Question: I have this plist file

I need to make an array containing the arrays in the plist, so the array should have the values "numbers" & "colors" .
I tried this code but didn't work
'''
- (NSString *) dataFilePath {
NSArray *path = NSSearchPathForDirectoriesInDomains(NSDocumentDirectory, NSUserDomainMask, YES);
NSString *documentDirectory = [path objectAtIndex:0];
return [documentDirectory stringByAppendingPathComponent:@"groups.plist"];
}
- (void) readPlist {
NSString *path = [self dataFilePath];
NSDictionary *dict = [NSDictionary dictionaryWithContentsOfFile:path];
NSArray *tempArray = [dict objectForKey:@"Root"];
NSLog(@"%@", tempArray);
}
'''
calling the readPlist from ViewDidLoad Method
any idea how to do it ?
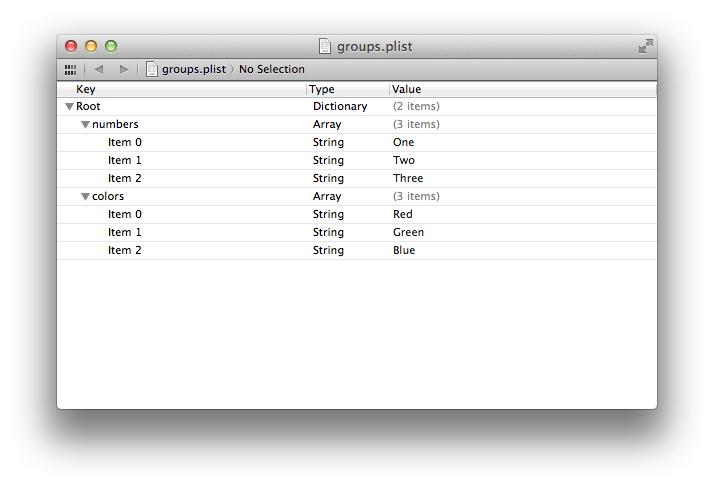
Answer: Instead of
'''
NSArray *tempArray = [dict objectForKey:@"Root"];
NSLog(@"%@", tempArray);
'''
use
'''
NSArray *tempArray = [dict allKeys];
NSLog(@"%@", tempArray);
'''
Note that the order of the elements in the array is not defined, see <URL> of 'NSDictionary',
"Root" is just a label from Xcode.